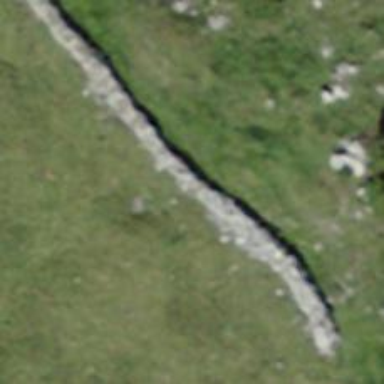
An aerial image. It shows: Wall is shown in the image.